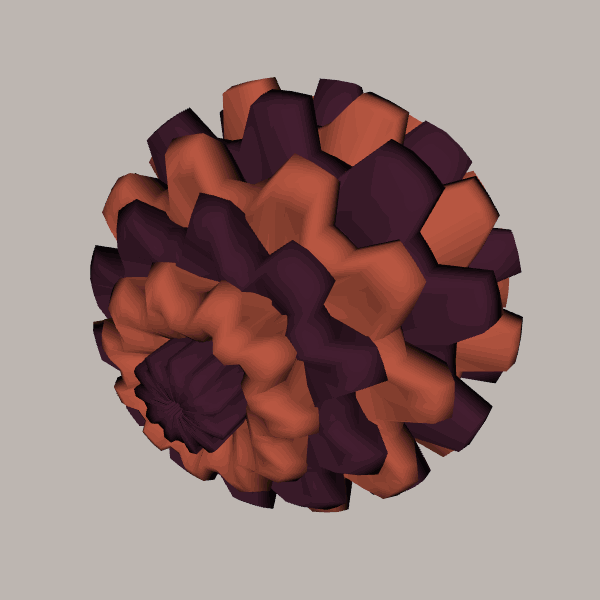
Background: light